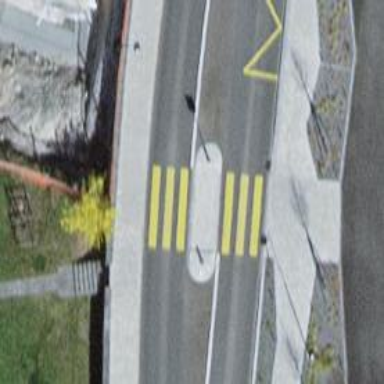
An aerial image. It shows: Marked road crossing with pedestrian island.